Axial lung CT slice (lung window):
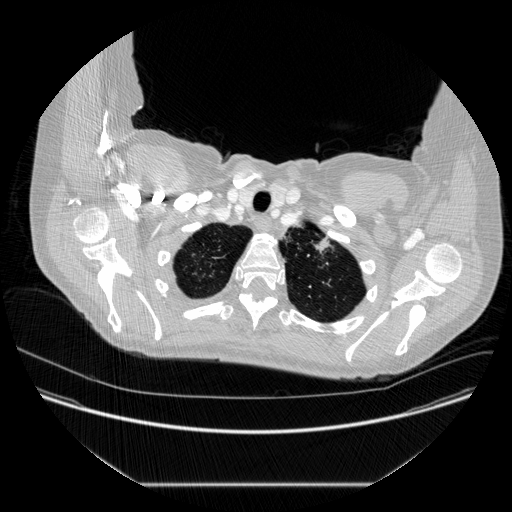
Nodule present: no